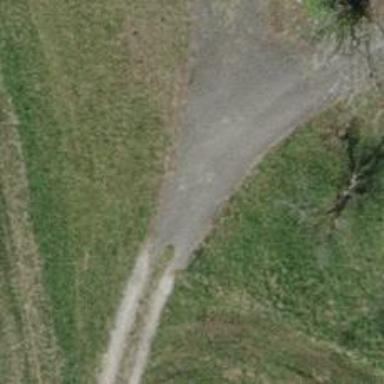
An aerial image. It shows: Gravel track with grade 4 quality.